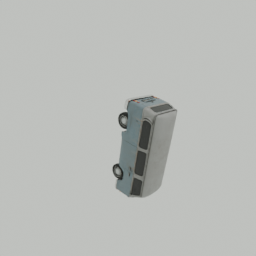
Label: mechanical